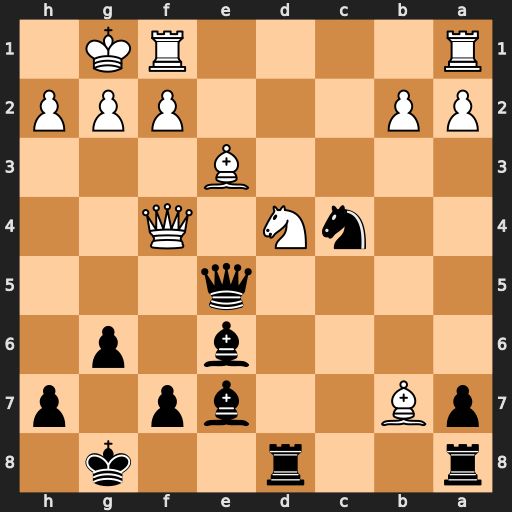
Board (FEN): r2r2k1/pB2bp1p/4b1p1/4q3/2nN1Q2/4B3/PP3PPP/R4RK1
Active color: b
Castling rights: -
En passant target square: -
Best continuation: Qxf4 Bxf4 Rxd4 Bxa8 Rxf4